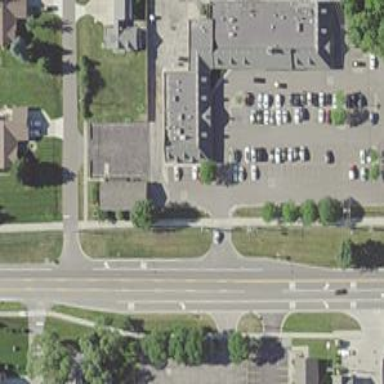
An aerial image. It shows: Retail building.